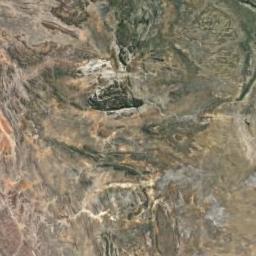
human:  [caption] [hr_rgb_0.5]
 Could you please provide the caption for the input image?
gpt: There are many terraces and mountain trails on this mountain .

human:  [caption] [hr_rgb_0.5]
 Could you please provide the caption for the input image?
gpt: The mountain is uneven and rough .

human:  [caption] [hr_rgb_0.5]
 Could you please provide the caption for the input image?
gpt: The mountain has a rugged surface and its rocks are brown .

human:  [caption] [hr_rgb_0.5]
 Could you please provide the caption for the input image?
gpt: The mountain is full of bare land with some green plants .

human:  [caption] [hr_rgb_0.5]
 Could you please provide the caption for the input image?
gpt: There are some cracks on the brown mountain .